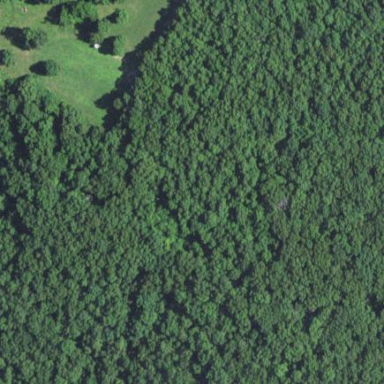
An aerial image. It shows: Mixed woodland with variety of leaf types and cycles.